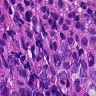
Metastatic tissue present: yes